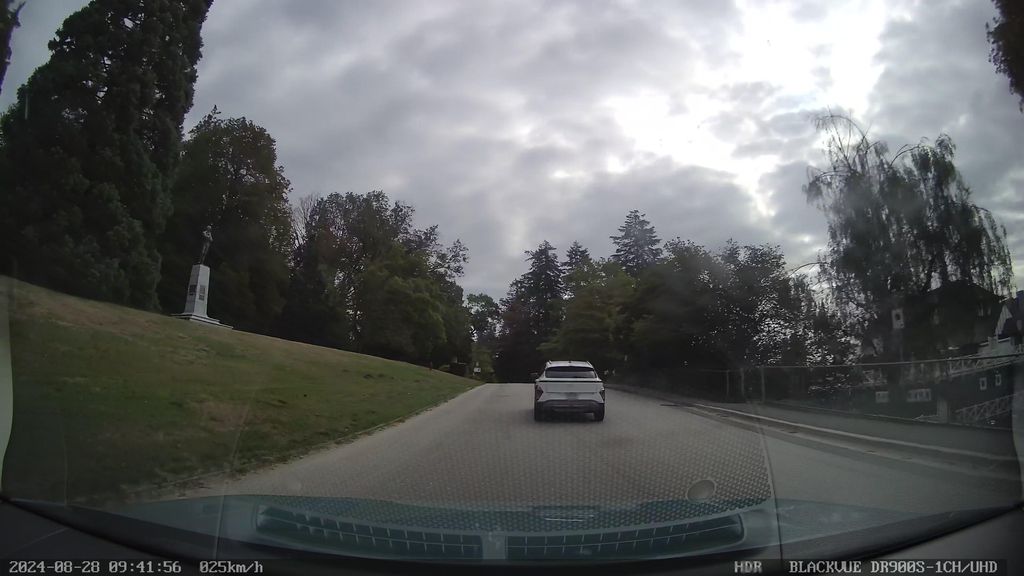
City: vancouver